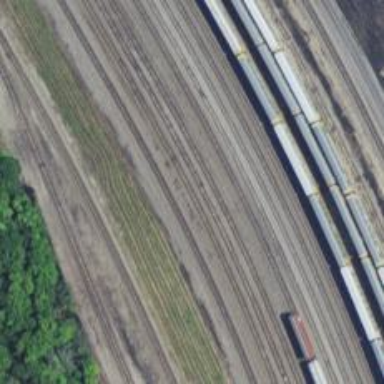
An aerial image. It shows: Railway yard used for servicing trains.